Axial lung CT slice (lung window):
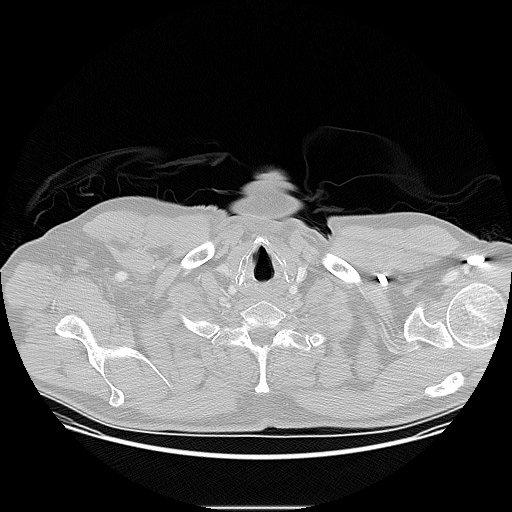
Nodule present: no